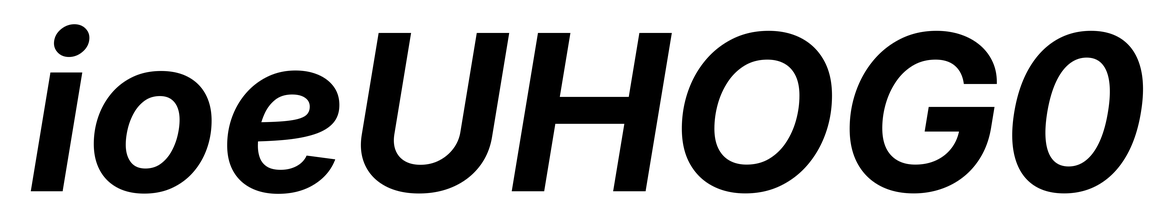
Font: Inter-Italic_Bold_Italic